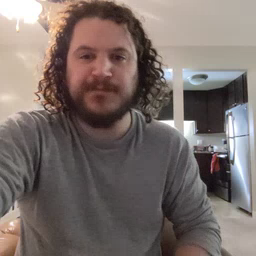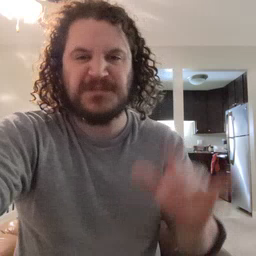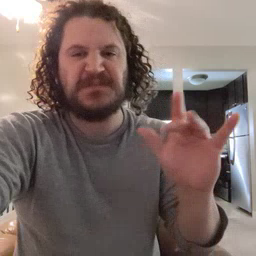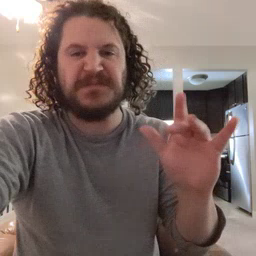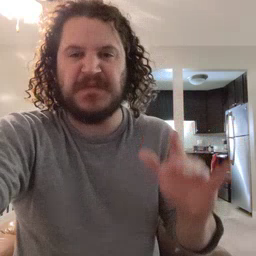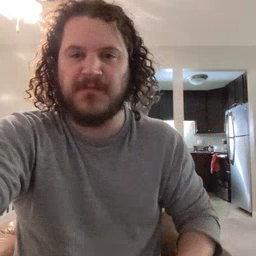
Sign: yucky